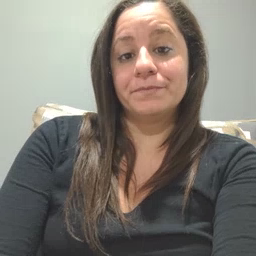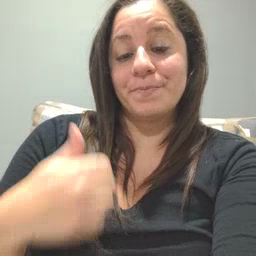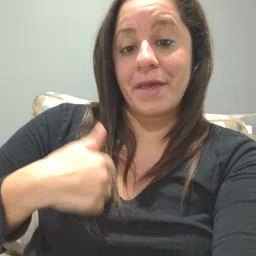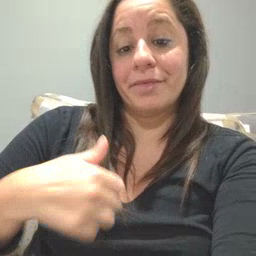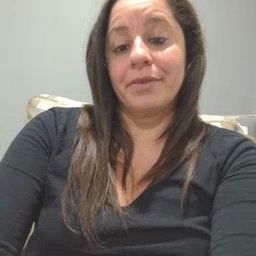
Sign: bath